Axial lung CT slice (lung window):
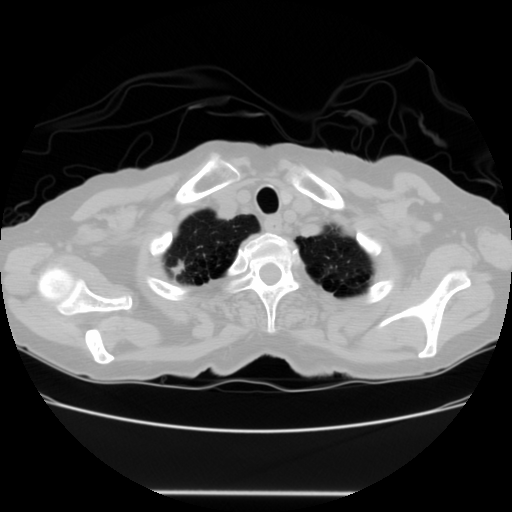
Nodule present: no